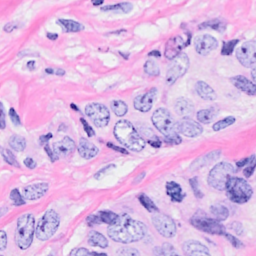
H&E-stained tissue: Breast